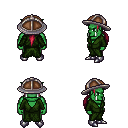
a pixel art fantasy rpg character, male body template, orc, green skin, green robe, white pants, ruby red ponytail hairstyle, chain helm, metal boots, four views (front, back, left, right), 2x2 character sprite sheet, small pixel art, hard edges, no anti-aliasing